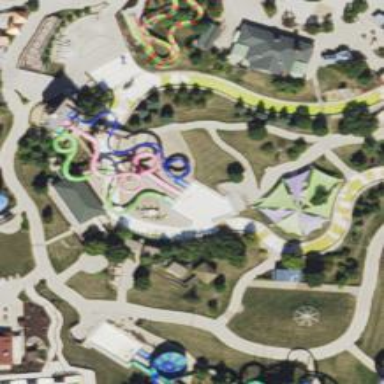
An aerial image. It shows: Water slide attraction.